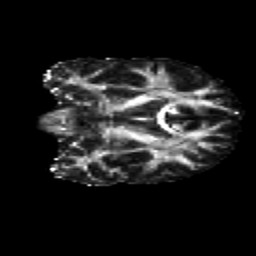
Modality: FA
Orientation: coronal
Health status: healthy
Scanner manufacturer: siemens
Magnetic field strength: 3 T
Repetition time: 12 s
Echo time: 0.092 s